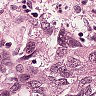
Metastatic tissue present: yes